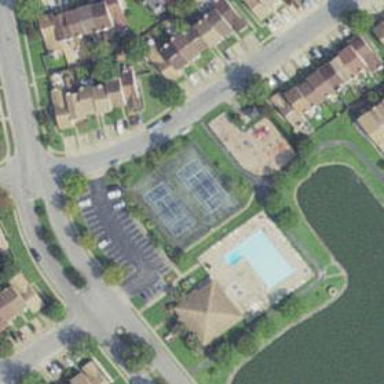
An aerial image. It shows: Building that houses fitness center.